Field crop: maize
Growth stage: 1
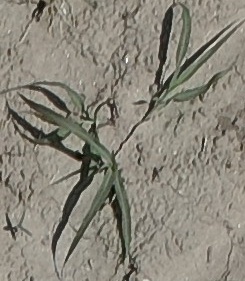
Species: sorghum